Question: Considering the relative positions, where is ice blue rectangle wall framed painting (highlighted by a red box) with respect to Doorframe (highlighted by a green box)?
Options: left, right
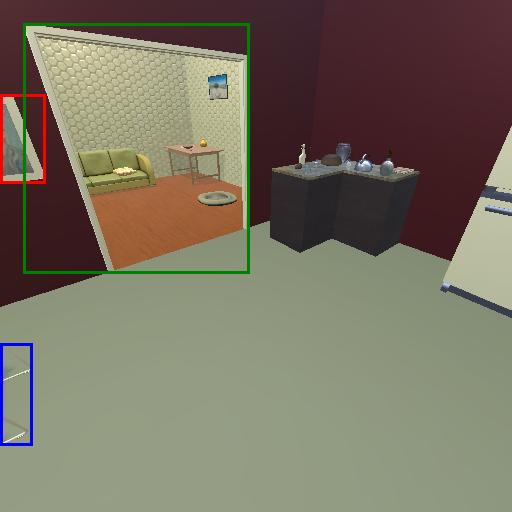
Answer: left